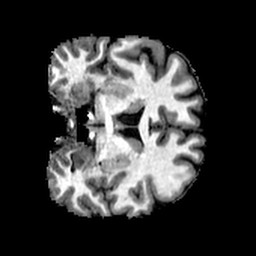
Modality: T1w
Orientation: coronal
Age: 31
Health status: healthy
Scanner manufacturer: philips
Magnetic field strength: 3 T
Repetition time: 0.007812 s
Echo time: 0.003594 s